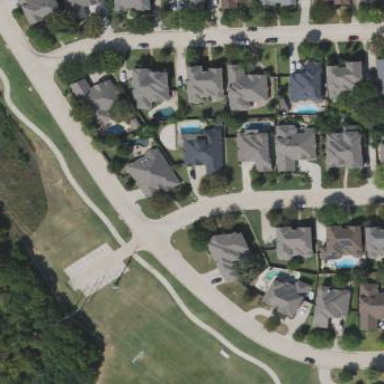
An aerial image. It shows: Residential area within neighborhood.